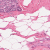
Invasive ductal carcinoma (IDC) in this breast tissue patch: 0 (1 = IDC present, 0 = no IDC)